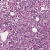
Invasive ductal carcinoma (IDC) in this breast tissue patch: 1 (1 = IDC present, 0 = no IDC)